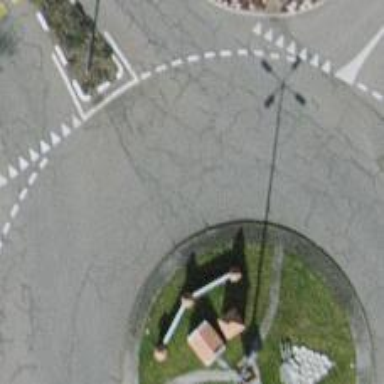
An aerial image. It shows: Primary highway with asphalt surface leading to roundabout.